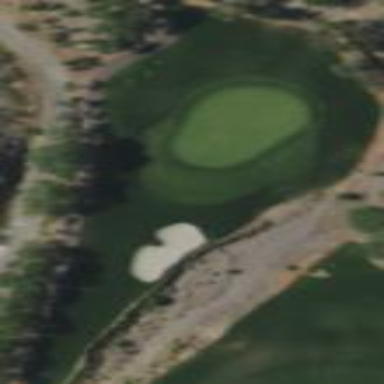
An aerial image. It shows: Rough area on grassy golf course.